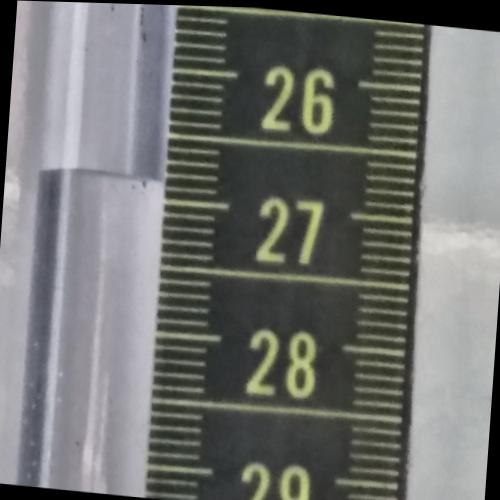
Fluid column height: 26.9 cm